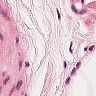
Metastatic tissue present: no